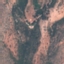
Label: HerbaceousVegetation